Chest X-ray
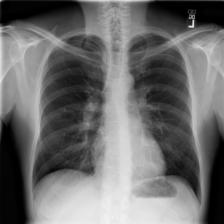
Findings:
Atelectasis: negative
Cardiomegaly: negative
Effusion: negative
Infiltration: negative
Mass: negative
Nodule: negative
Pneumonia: negative
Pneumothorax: negative
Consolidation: negative
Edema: negative
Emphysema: negative
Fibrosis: negative
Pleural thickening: negative
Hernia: negative